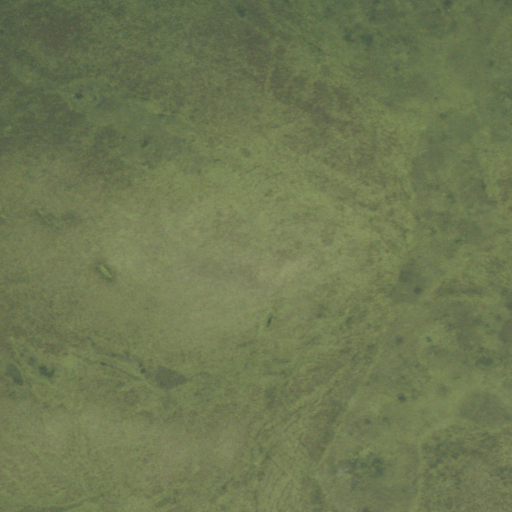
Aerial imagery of island in Florida named Drum Key containing open water and herbaceous wetlands